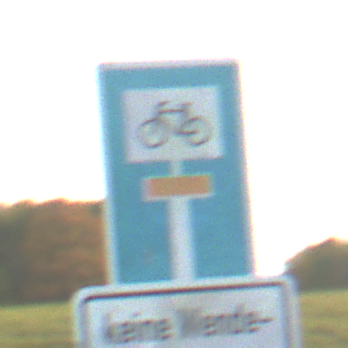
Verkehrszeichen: SackgasseRadverkehrDurchlaessig
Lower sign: HinweisGeaenderteVorfahrtVerkehrsfuehrungVerkehrsregelung3
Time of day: SunriseSunset
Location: Outdoor (Nature)
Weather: PartlyCloudy
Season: NotSpecified
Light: Natural